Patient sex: M
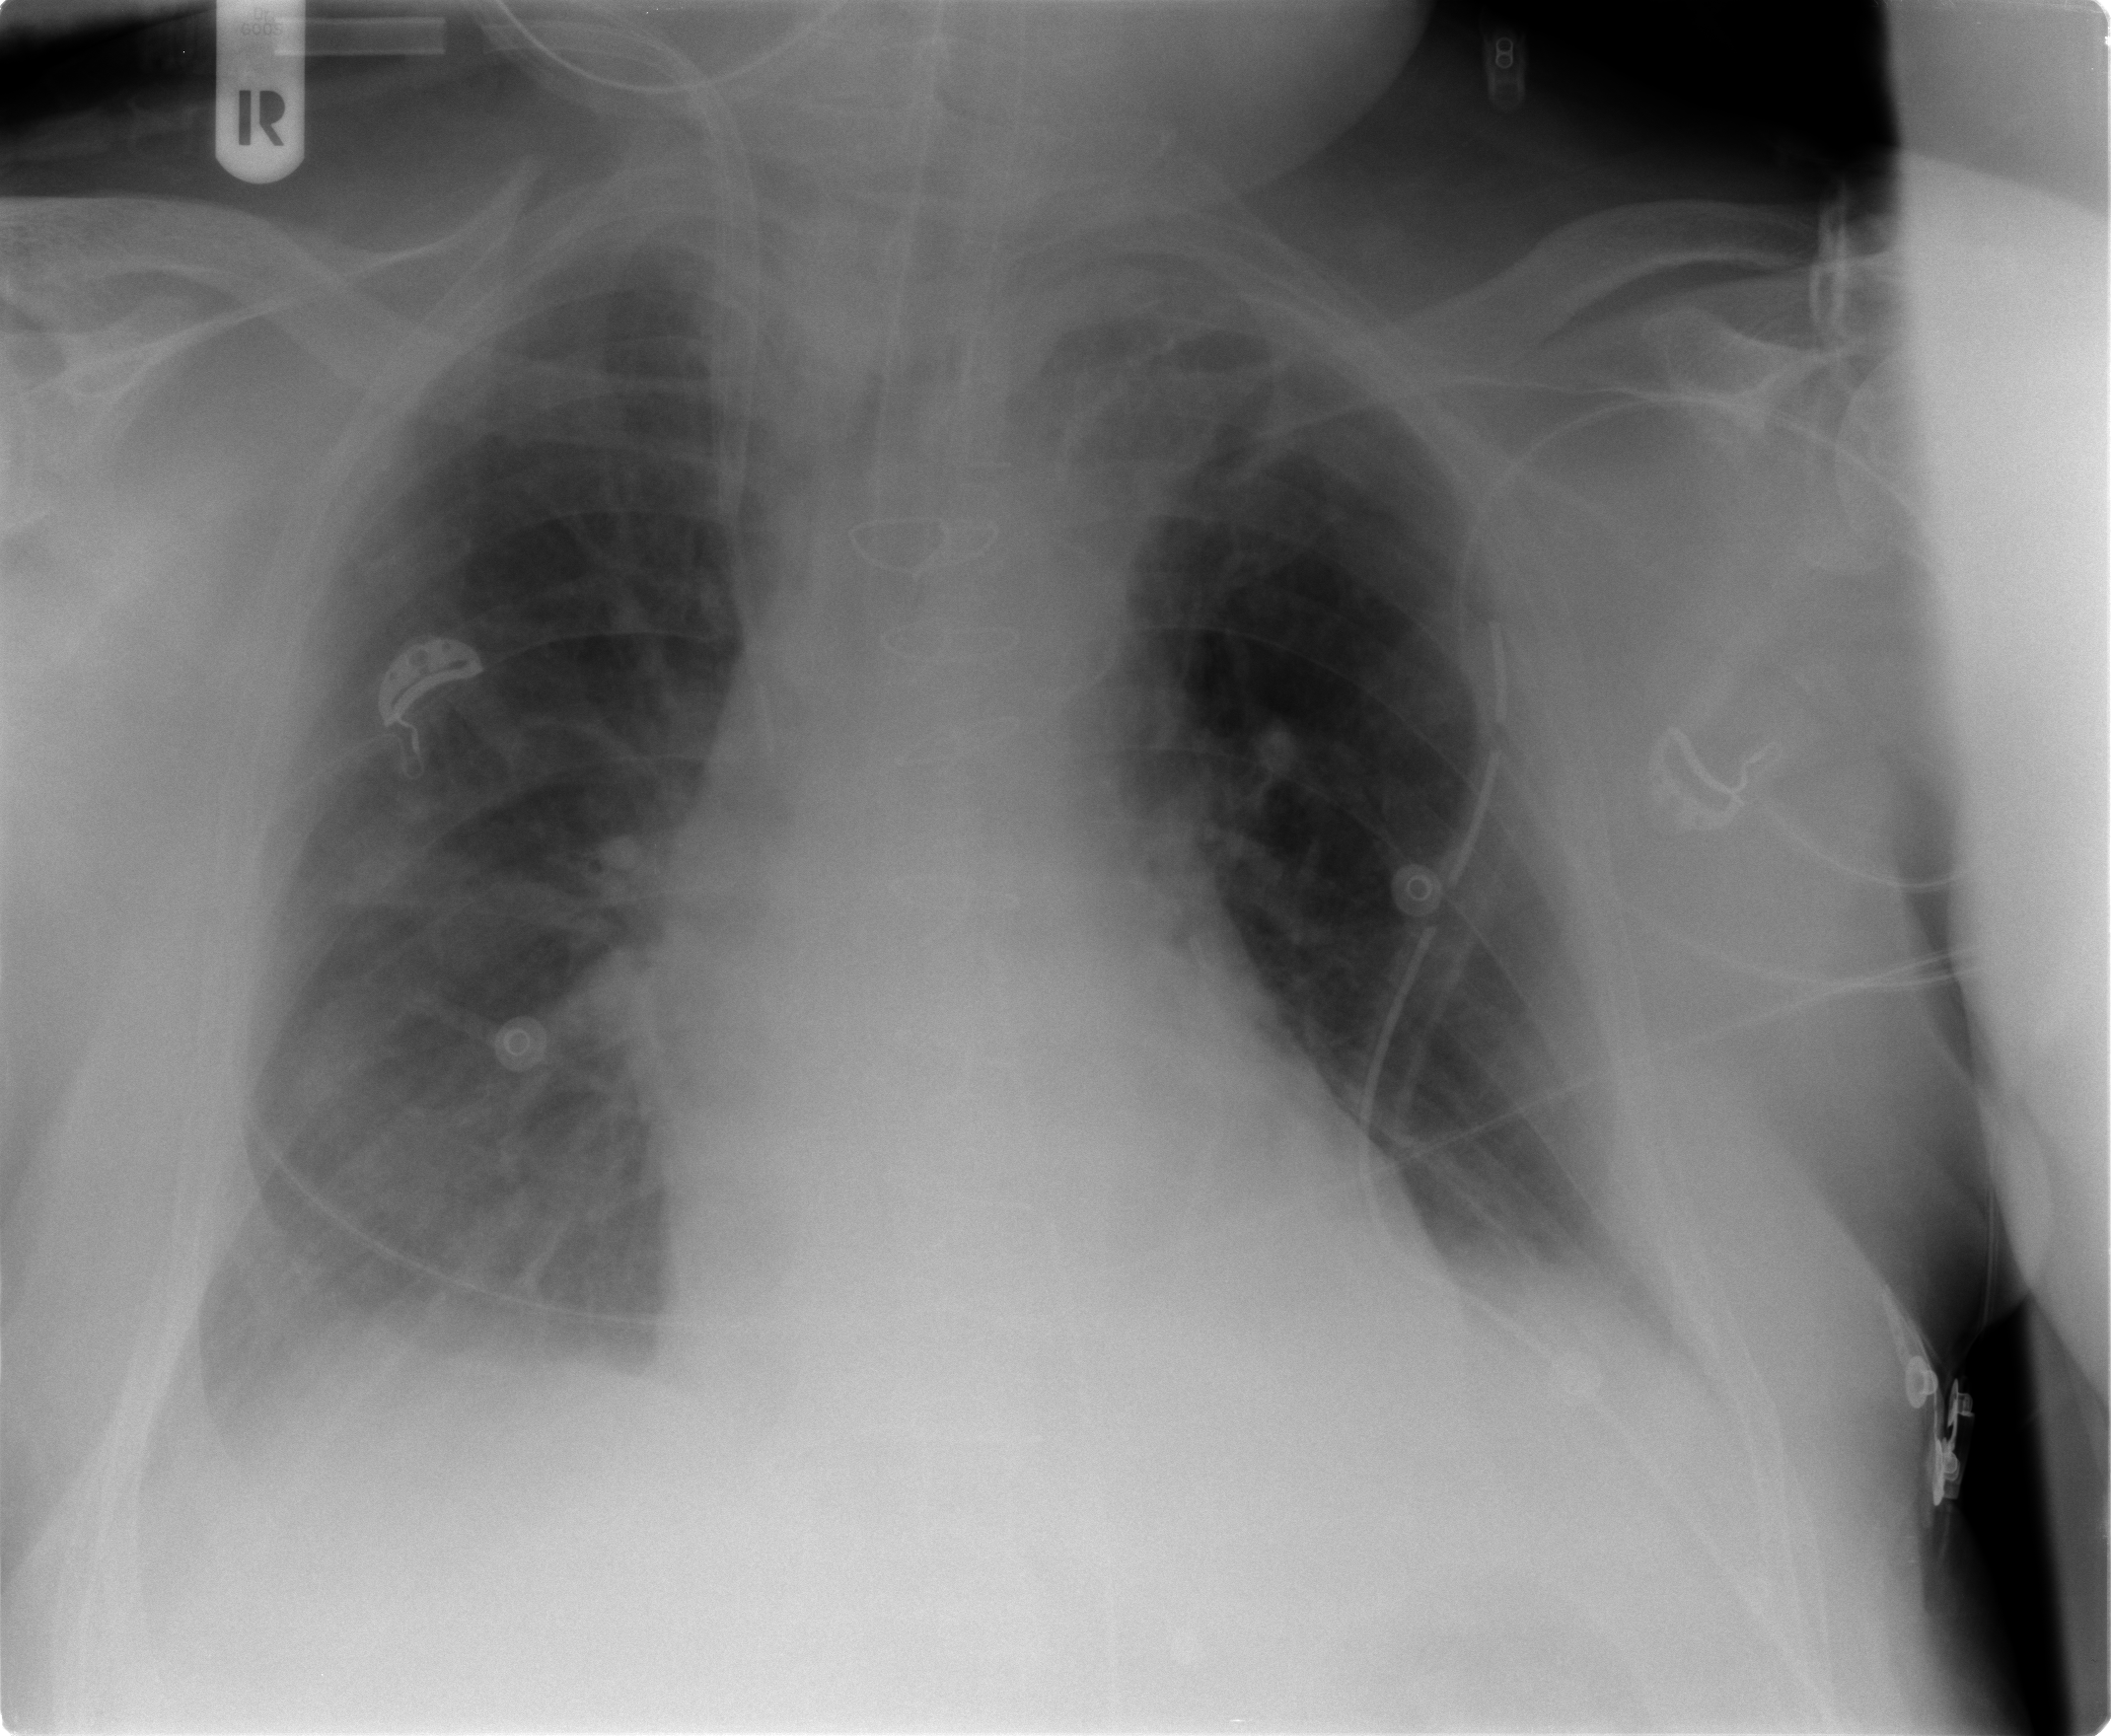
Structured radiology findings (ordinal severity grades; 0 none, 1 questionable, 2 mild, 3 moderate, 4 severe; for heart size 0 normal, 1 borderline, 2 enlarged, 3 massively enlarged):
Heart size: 2
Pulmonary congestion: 2
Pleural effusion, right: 2
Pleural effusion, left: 2
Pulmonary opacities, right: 2
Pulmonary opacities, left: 0
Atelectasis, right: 2
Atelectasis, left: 0